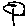
Label: tree